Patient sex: M
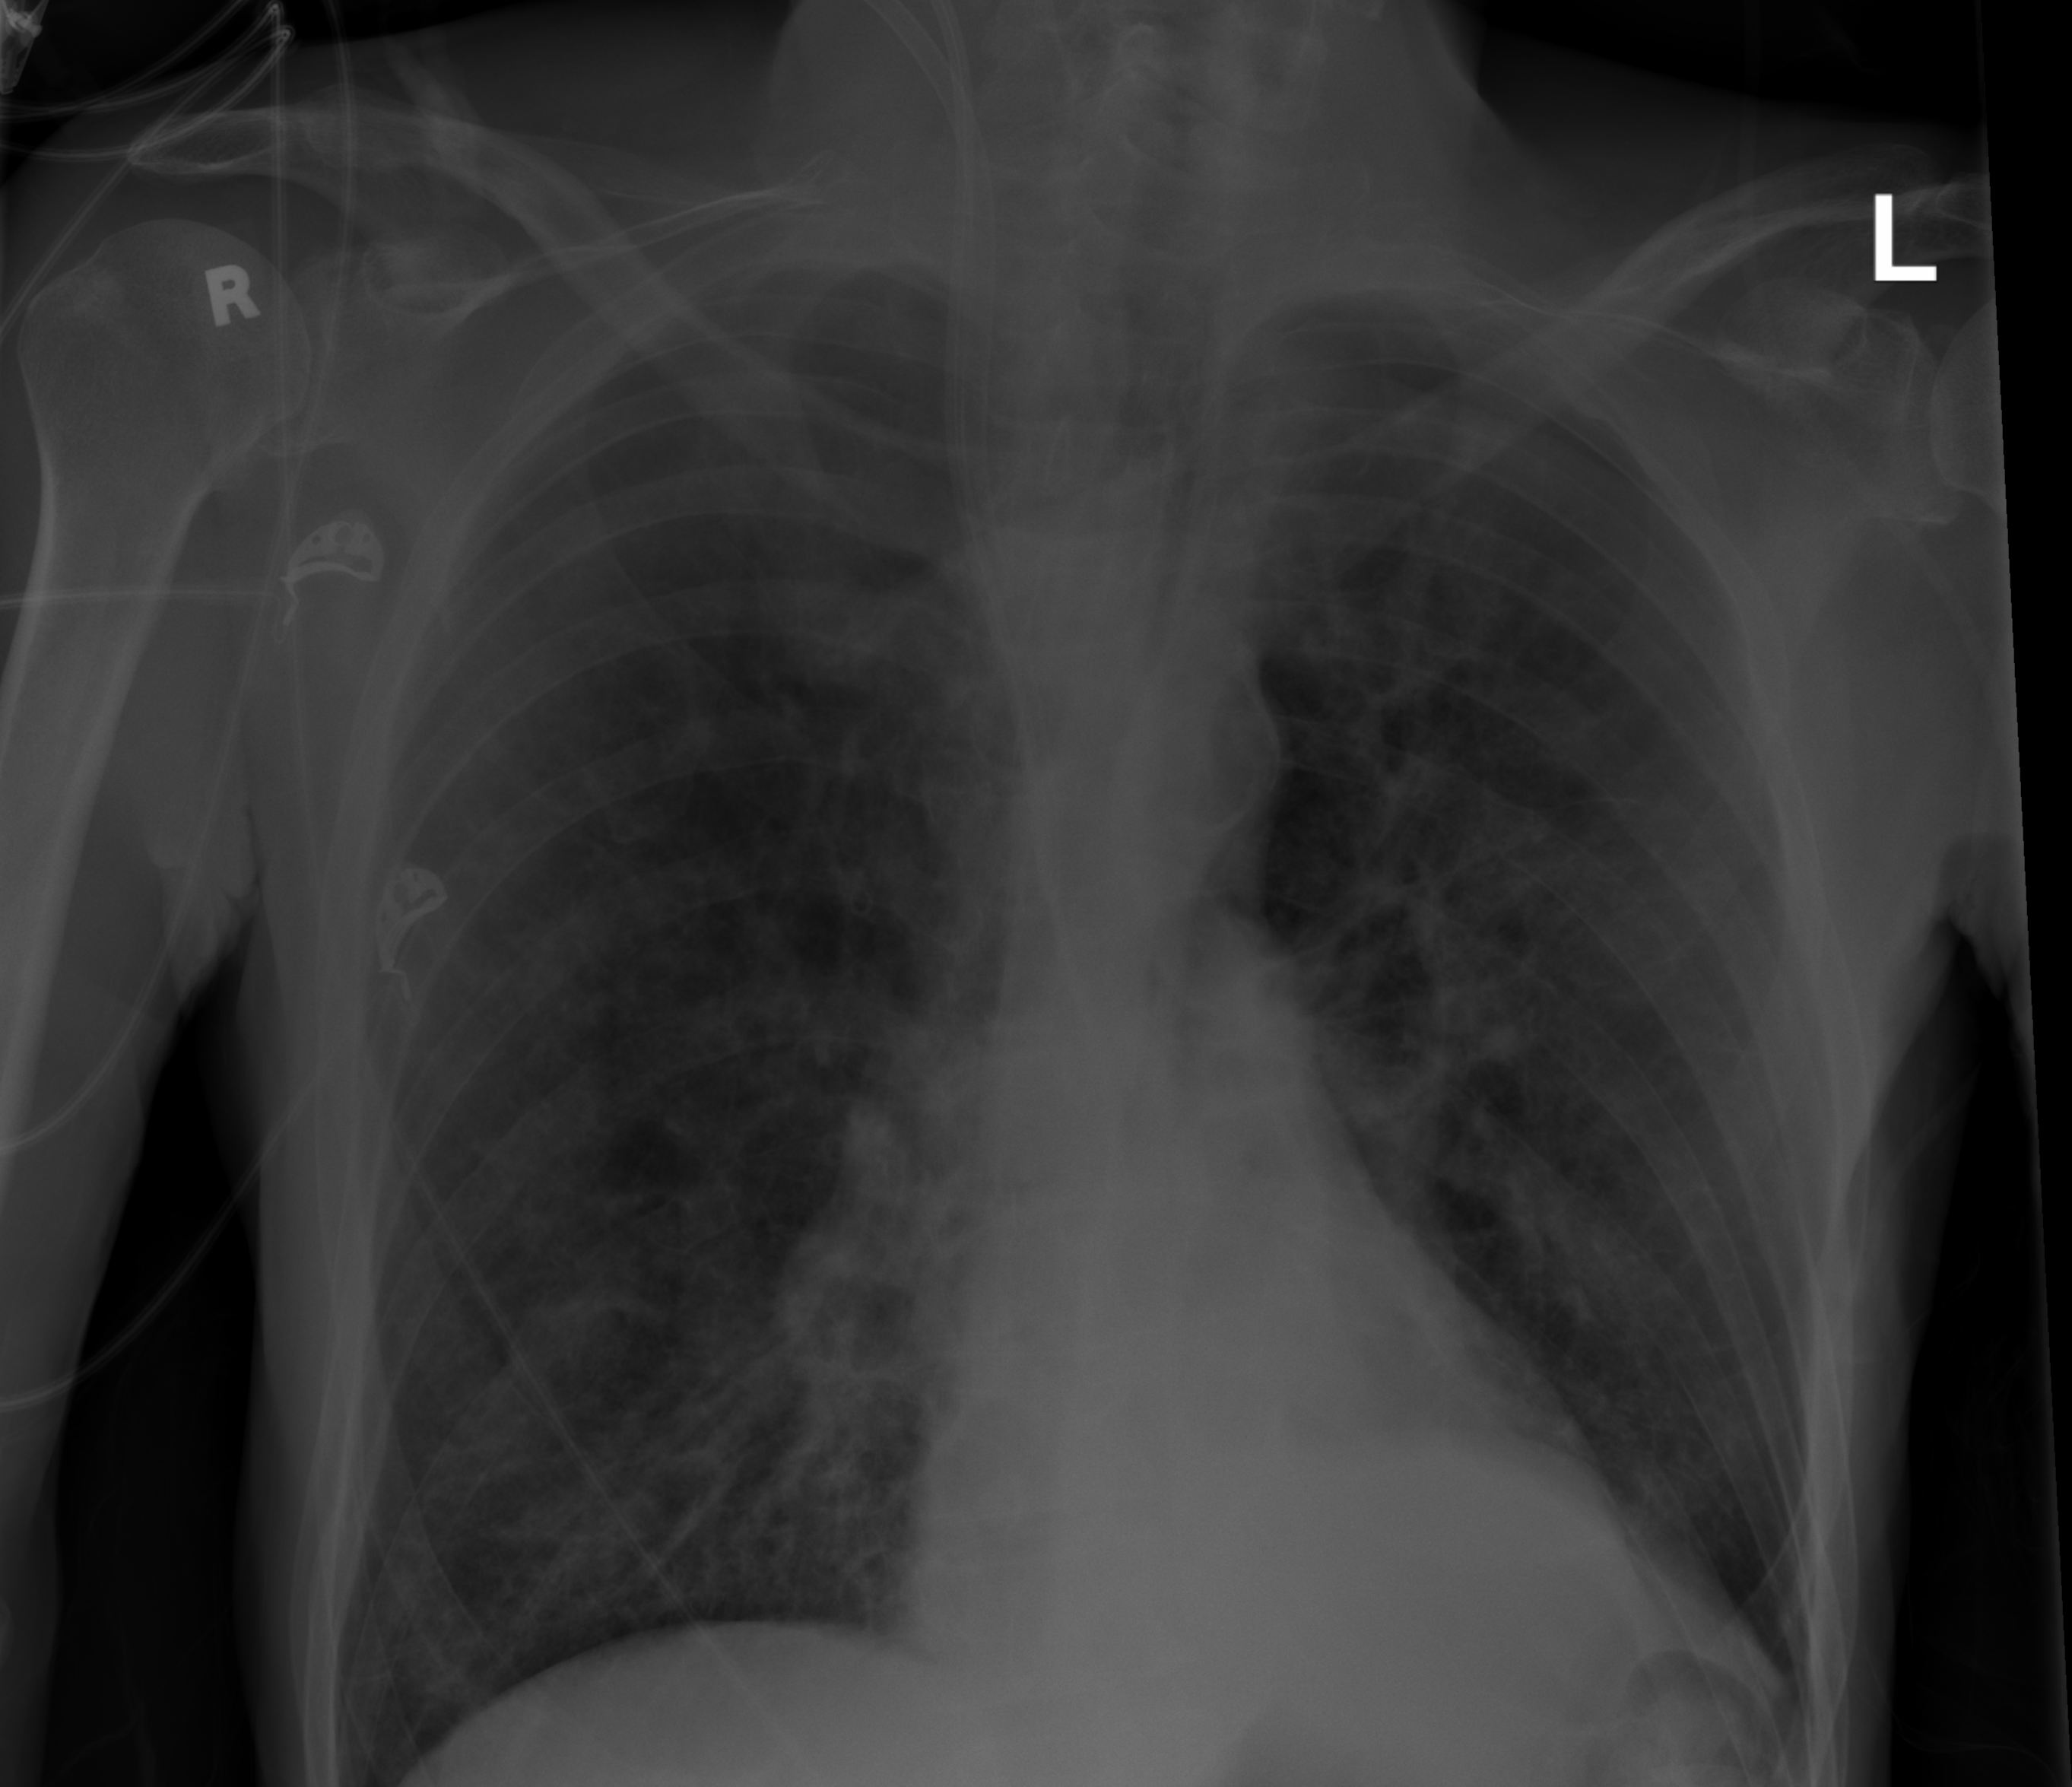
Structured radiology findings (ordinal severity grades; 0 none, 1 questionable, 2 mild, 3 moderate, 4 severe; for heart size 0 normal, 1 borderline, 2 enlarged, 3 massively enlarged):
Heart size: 0
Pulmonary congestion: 0
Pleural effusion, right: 0
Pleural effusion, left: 0
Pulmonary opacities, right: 0
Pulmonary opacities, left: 0
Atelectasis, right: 0
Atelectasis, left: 2